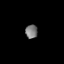
Tissue: lung
Cell type: Myeloid cells
Senescence score: 0.2287
Nuclear area (px): 165
Mean DAPI intensity: 120.739